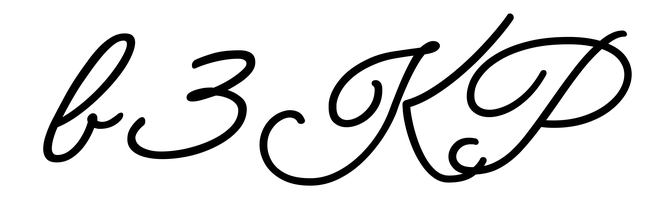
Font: MeowScript-Regular